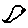
Label: bird